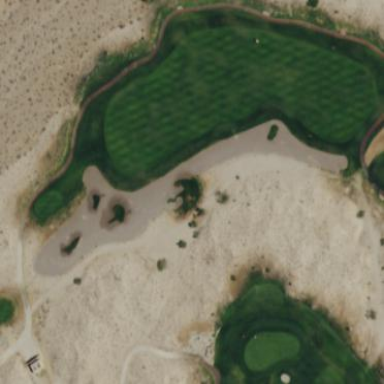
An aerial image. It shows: Area with grass used as rough in golf course.